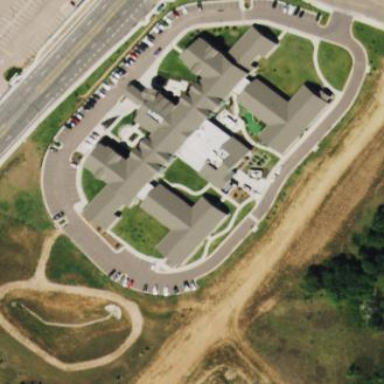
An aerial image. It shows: Building that serves as nursing home.